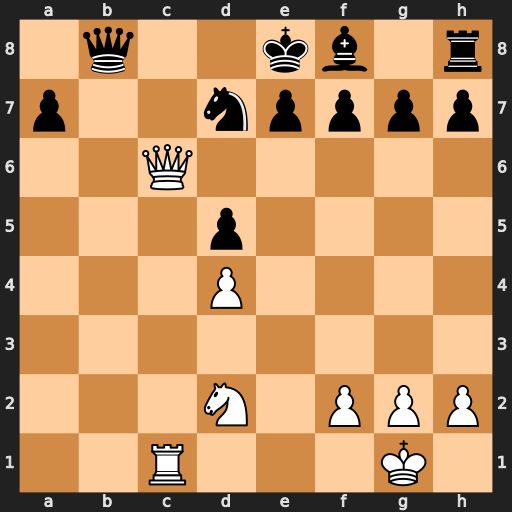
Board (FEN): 1q2kb1r/p2npppp/2Q5/3p4/3P4/8/3N1PPP/2R3K1
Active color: w
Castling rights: k
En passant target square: -
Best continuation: Qc8+ Qxc8 Rxc8#